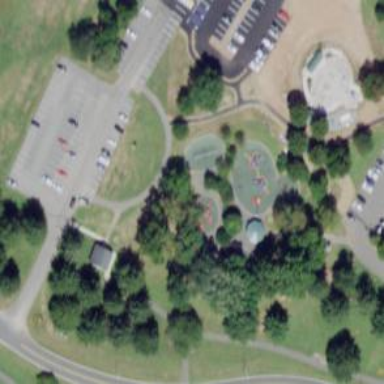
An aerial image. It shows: Playground area for leisure activities on the land.